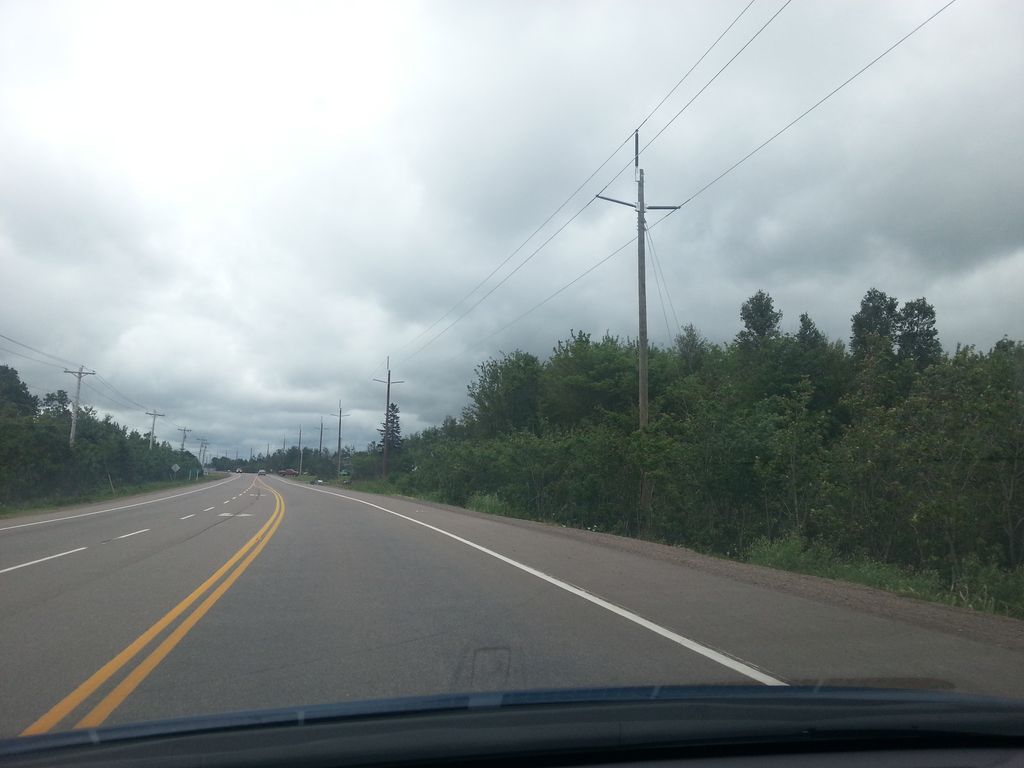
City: charlottetown